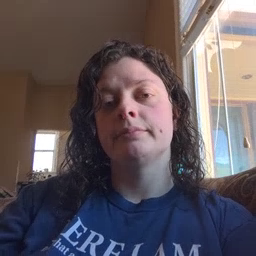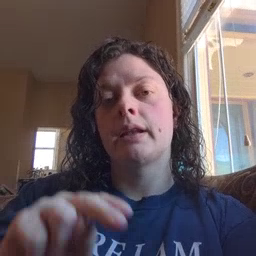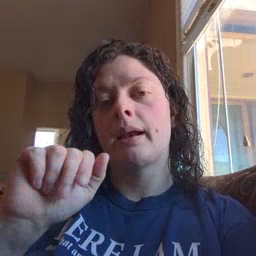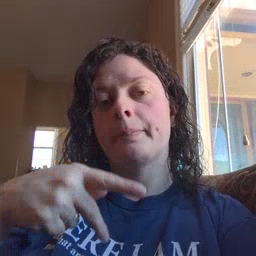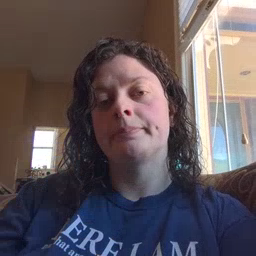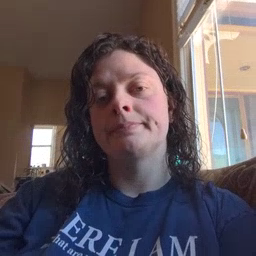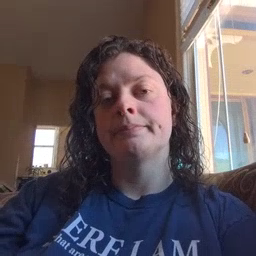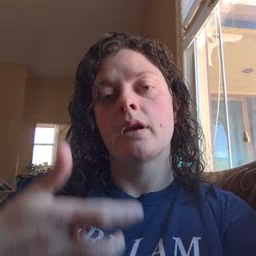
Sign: nap